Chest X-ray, AP view. Patient: 45 years old, sex M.
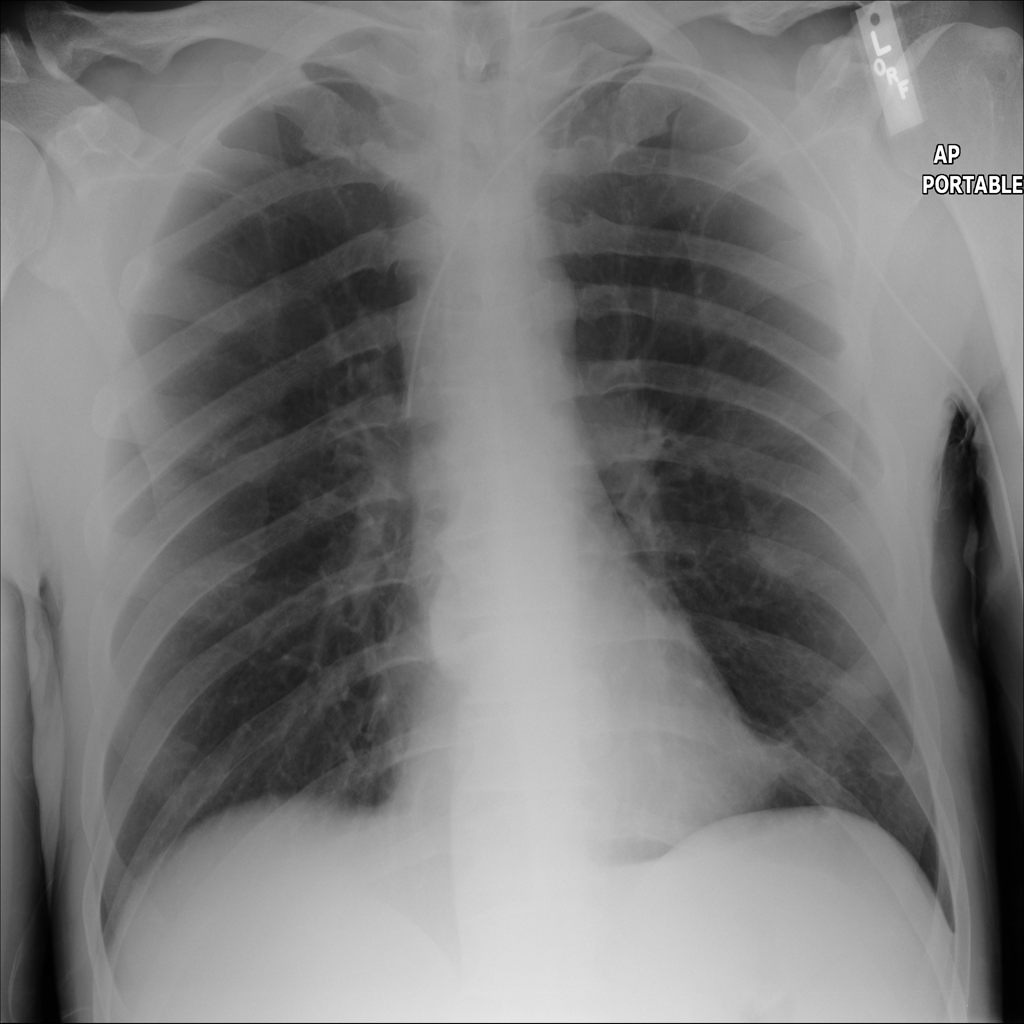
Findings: Atelectasis